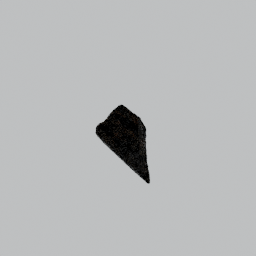
Label: architecture